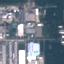
Land use / land cover class: Industrial